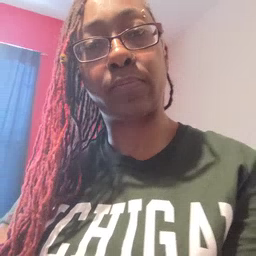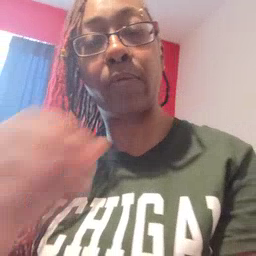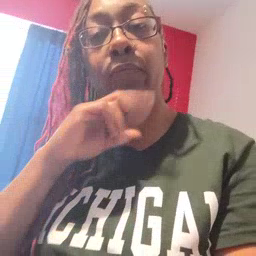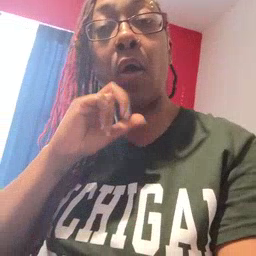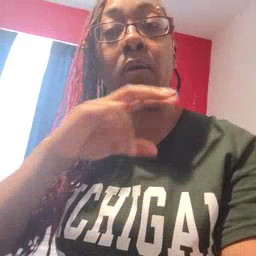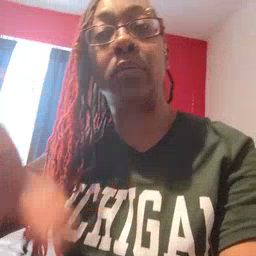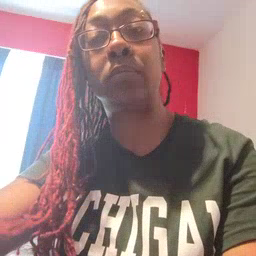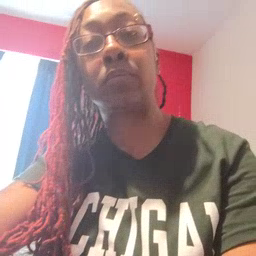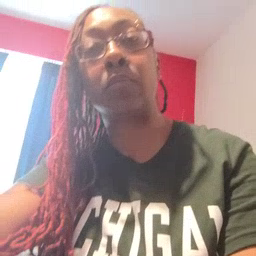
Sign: frog